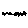
Label: zigzag